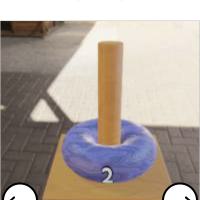
Task: sum
Answer: 2